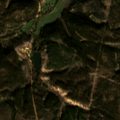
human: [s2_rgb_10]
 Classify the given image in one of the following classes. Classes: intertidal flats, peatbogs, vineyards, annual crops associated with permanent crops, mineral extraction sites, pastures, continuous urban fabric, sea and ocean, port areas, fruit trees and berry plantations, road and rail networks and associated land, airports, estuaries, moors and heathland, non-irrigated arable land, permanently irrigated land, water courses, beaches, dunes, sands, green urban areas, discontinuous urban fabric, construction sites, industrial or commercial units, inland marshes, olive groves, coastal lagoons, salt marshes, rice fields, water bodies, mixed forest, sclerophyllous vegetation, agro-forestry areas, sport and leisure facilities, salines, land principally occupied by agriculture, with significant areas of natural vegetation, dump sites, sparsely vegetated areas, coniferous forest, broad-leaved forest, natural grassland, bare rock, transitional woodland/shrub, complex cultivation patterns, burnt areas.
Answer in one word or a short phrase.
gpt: complex cultivation patterns, transitional woodland/shrub